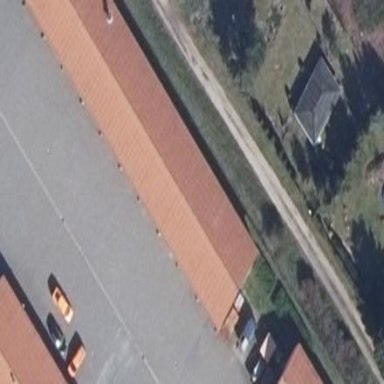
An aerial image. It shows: Industrial building.